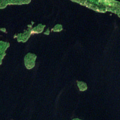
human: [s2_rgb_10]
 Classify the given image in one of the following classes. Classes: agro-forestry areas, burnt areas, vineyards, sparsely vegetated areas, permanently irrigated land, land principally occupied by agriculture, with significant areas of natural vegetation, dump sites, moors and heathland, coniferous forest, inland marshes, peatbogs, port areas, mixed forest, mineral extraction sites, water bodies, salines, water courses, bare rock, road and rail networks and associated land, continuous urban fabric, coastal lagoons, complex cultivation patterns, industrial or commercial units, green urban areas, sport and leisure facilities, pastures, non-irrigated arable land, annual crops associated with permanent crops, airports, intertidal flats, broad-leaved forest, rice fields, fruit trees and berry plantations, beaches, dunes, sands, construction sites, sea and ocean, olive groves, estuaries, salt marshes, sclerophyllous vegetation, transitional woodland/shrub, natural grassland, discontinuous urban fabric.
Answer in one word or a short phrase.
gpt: mixed forest, water bodies